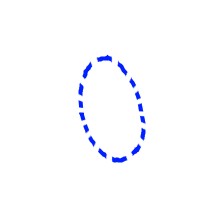
Shape: circle